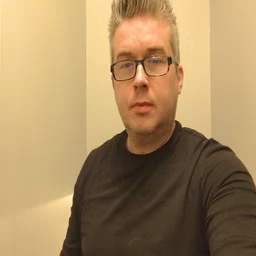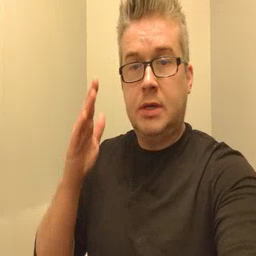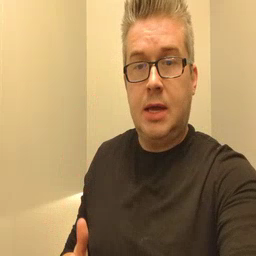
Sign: beside